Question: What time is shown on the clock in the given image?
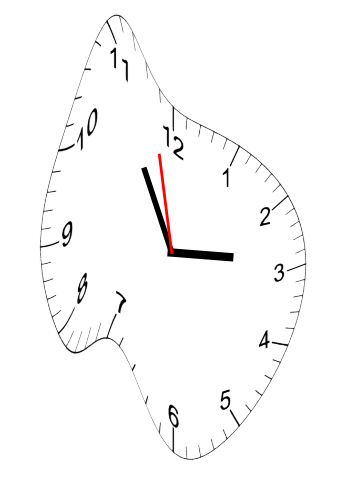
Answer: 02:54:58